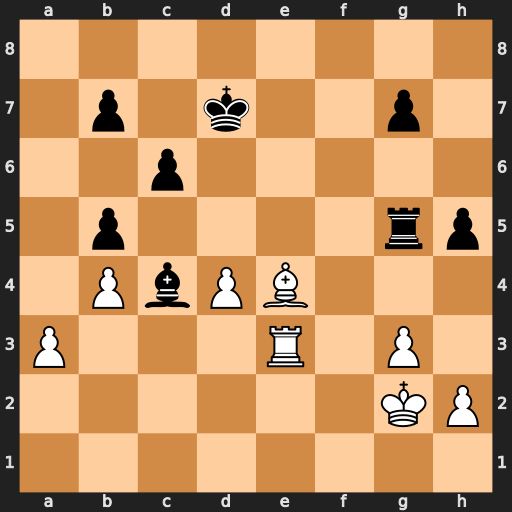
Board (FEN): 8/1p1k2p1/2p5/1p4rp/1PbPB3/P3R1P1/6KP/8
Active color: w
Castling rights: -
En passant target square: -
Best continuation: h4 Rd5 Bxd5